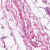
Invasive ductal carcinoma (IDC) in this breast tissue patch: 0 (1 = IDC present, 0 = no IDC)